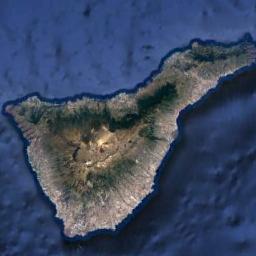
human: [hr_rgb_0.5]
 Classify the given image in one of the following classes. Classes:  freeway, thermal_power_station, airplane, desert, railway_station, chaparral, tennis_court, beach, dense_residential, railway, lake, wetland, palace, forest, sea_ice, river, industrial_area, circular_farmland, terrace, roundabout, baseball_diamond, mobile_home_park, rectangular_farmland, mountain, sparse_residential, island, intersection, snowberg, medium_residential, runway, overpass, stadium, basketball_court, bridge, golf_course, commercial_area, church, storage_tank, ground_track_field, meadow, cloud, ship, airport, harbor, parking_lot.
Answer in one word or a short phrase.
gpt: island